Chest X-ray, PA view. Patient: 51 years old, sex M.
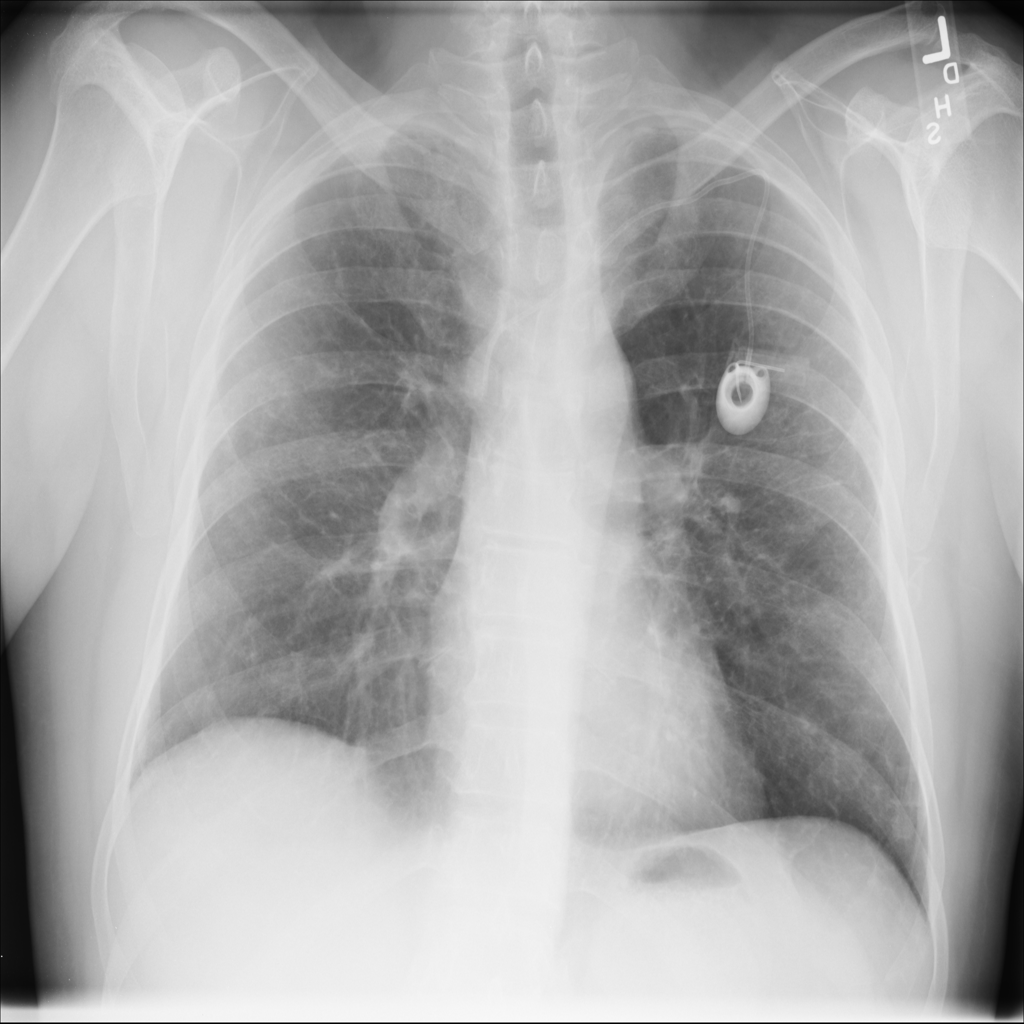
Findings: Fibrosis